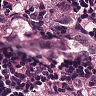
Metastatic tissue present: yes